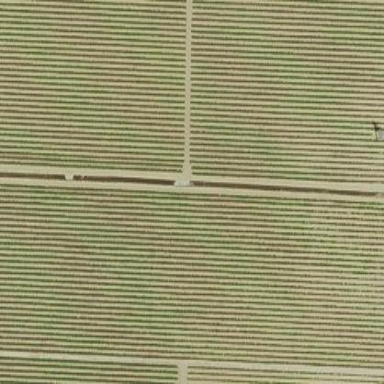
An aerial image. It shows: Vineyard.